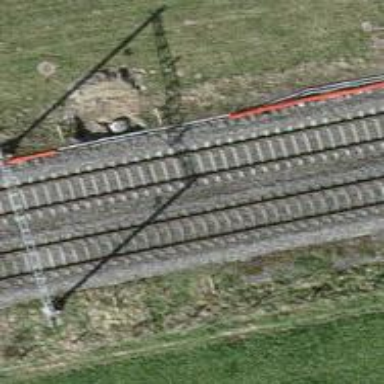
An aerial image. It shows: Railway signal.